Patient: sex M, age 51
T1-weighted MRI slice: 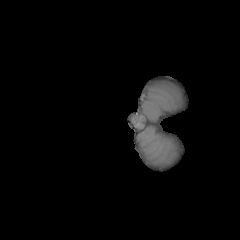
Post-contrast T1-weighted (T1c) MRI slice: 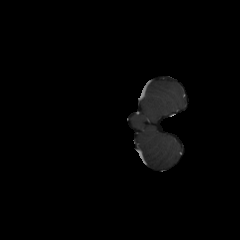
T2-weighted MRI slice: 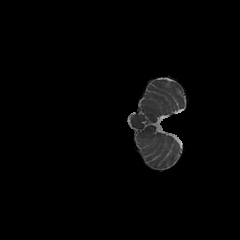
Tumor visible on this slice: no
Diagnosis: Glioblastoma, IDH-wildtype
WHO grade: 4